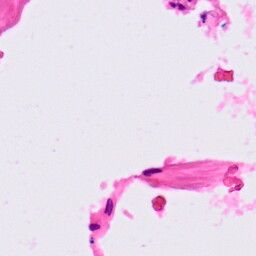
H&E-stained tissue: Lung